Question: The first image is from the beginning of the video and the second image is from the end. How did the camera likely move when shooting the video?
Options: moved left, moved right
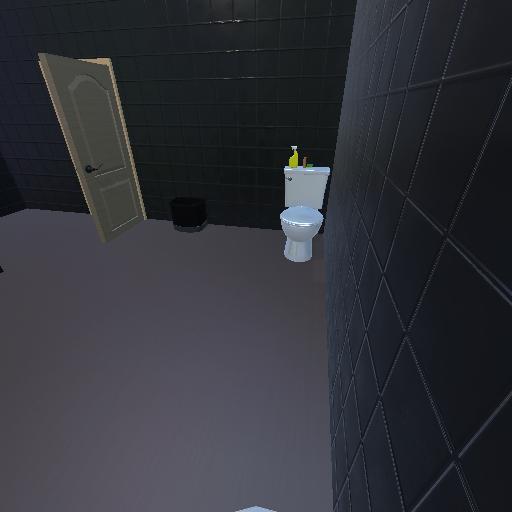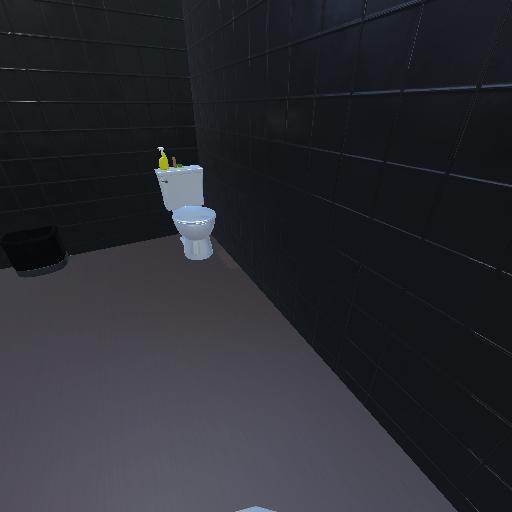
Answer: moved left